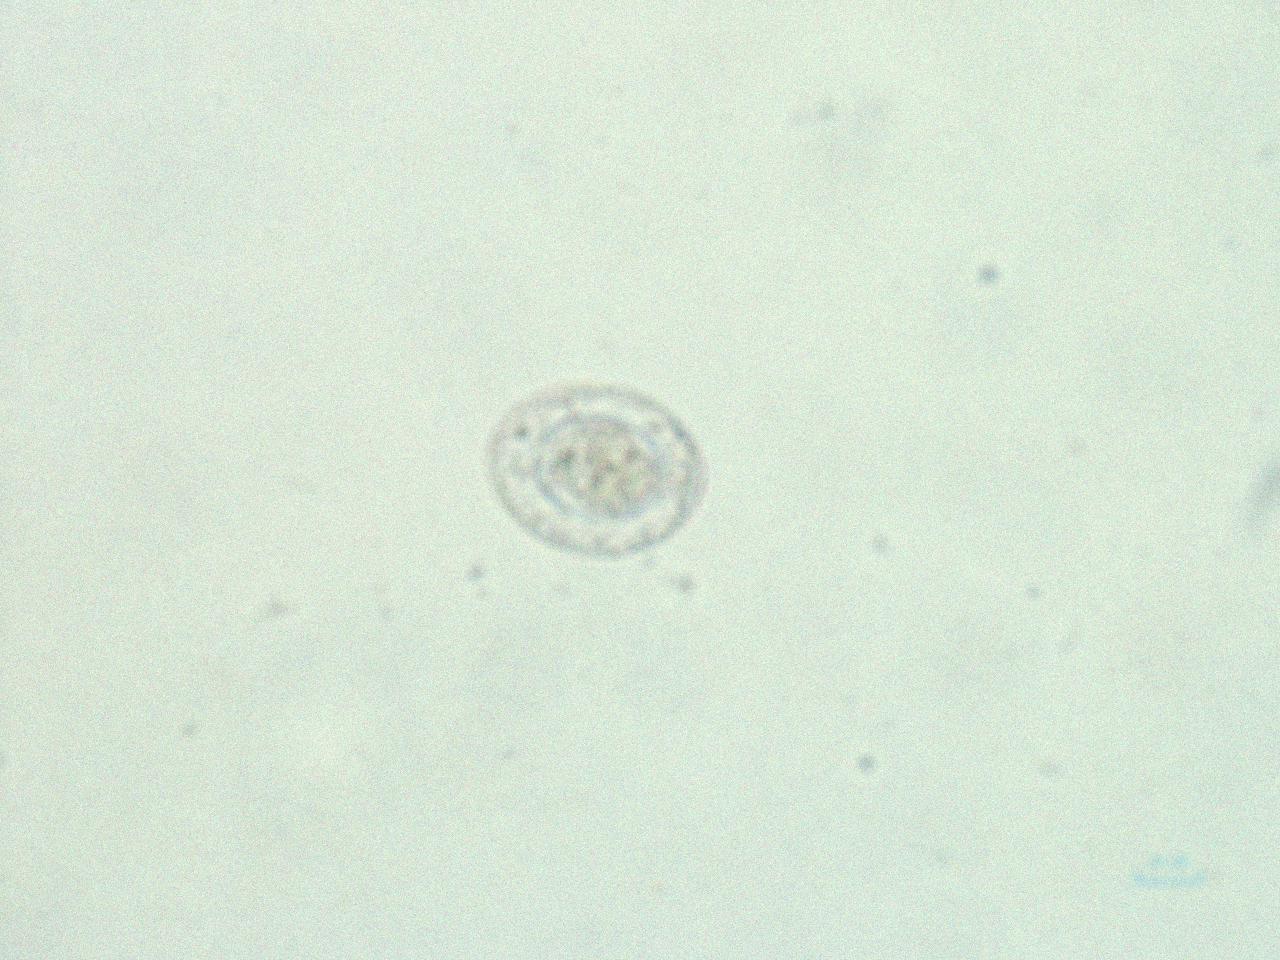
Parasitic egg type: Hymenolepis nana